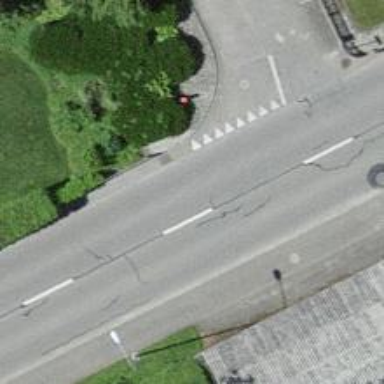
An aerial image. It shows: Bus stop with platform for public transport.